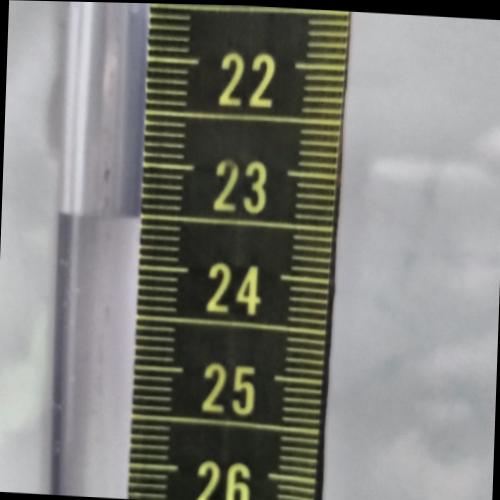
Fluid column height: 23.5 cm